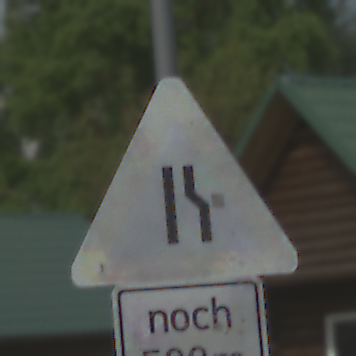
Verkehrszeichen: EinseitigVerengteFahrbahnRechts
Zusatzzeichen unten: LaengeEinerStrecke3
Umgebung: Outdoor, Nature
Tageszeit: MorningAfternoon
Wetter: PartlyCloudy
Licht: Natural
Jahreszeit: NotSpecified
Kontrast: HighContrast